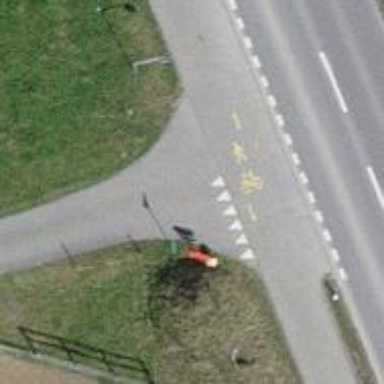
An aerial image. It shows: Road with "give way" sign.